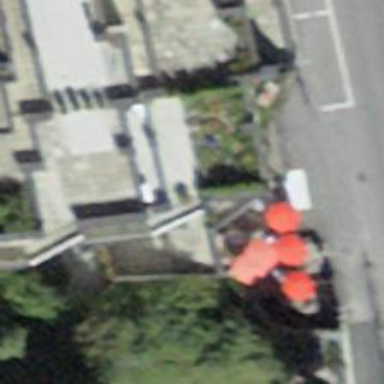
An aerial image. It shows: Restaurant.